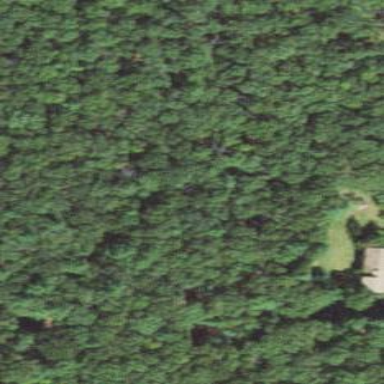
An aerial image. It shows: Woodland consisting mainly of needle-leaved trees.